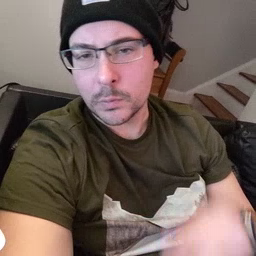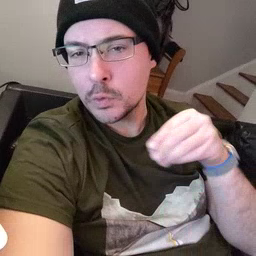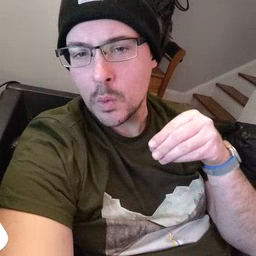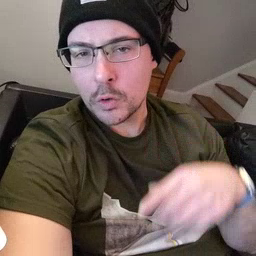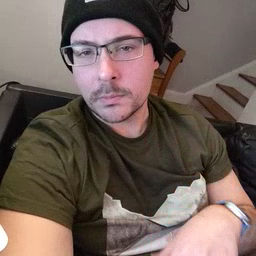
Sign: store